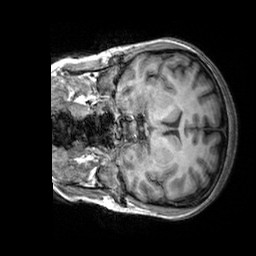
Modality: T1w
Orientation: coronal
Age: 27
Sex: female
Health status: healthy
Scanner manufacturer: siemens
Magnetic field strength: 3 T
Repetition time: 2.3 s
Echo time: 0.00303 s